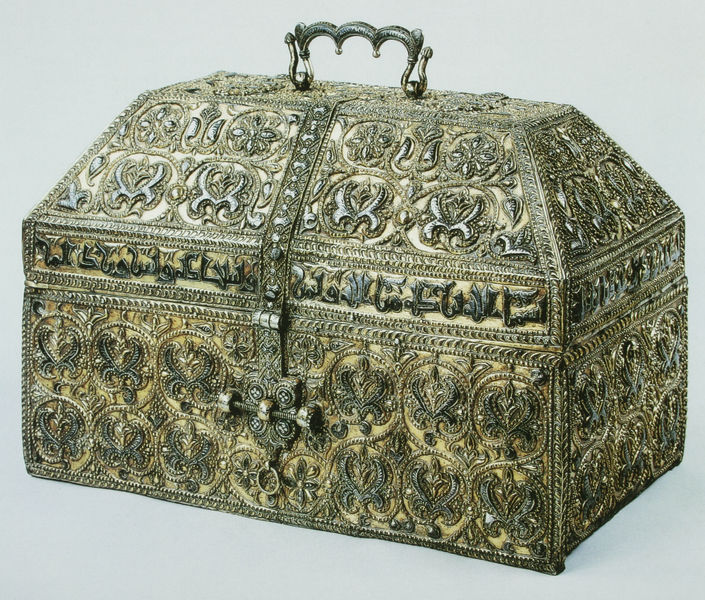
Titel: Kästchen aus Spanien
Standort: Gerona
Institution: Kathedrale, Schatzkammer
Schlagwörter: blätter, weiß, grün, blume, blumen, braun, grau, licht, schmuck, schwarz, schloss, beige, muster, ornament, band, barock, silber, gold, reich, saum, pflanzen, perlen, renaissance, henkel, ranken, goldfarben, relief, schrift, transport, formen, bordüre, dekor, floral, ornamente, verzierung, metall, bronze, nagel, schriftzeichen, foto, photographie, griff, schnalle, eisen, truhe, deckel, messing, eckig, orient, orientalisch, rechteck, perlmutt, text, stilisiert, kreise, kiste, schachtel, gravur, stift, kasten, photo, fries, wappen, musterung, arabisch, handwerk, sarg, walm, schreiben, scharnier, schlos, rechteckig, grünlich, dicht, beschlag, golden, verschluß, schatulle, pyramide, bänder, filigran, vegetabil, gegenstand, kunsthandwerk, objekt, punziert, schatzkunst, kanten, schrein, kästchen, arabien, islam, reliquie, verzierungen, wiederholung, aufbewahrung, beschläge, schatz, schließe, verschlossen, schlingen, kostbar, araber, osten, symbole, schmied, keil, gebeine, morgenland, iran, riegel, schmiedearbeit, koran, textband, horror vacui, naher, isalm, schatztruhe, schtulle, tragegriff, arabische ornamente, arabishc, orfevre, reliquienbehälter, sargophargartig, schieber, schtzkiste, zisellur, geldkiste, bewschläge, schreinj, reiquie, gelichmäßig